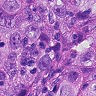
Metastatic tissue present: yes